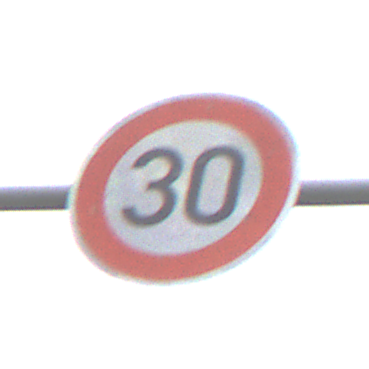
Verkehrszeichen: Geschwindigkeit30
Umgebung: Outdoor, Suburban
Tageszeit: Midday
Wetter: Overcast
Licht: Natural
Jahreszeit: NotSpecified
Kontrast: LowContrast